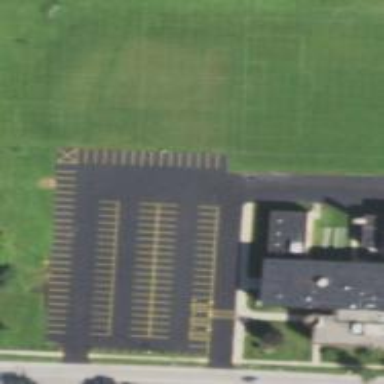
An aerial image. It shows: Parking area with surface.